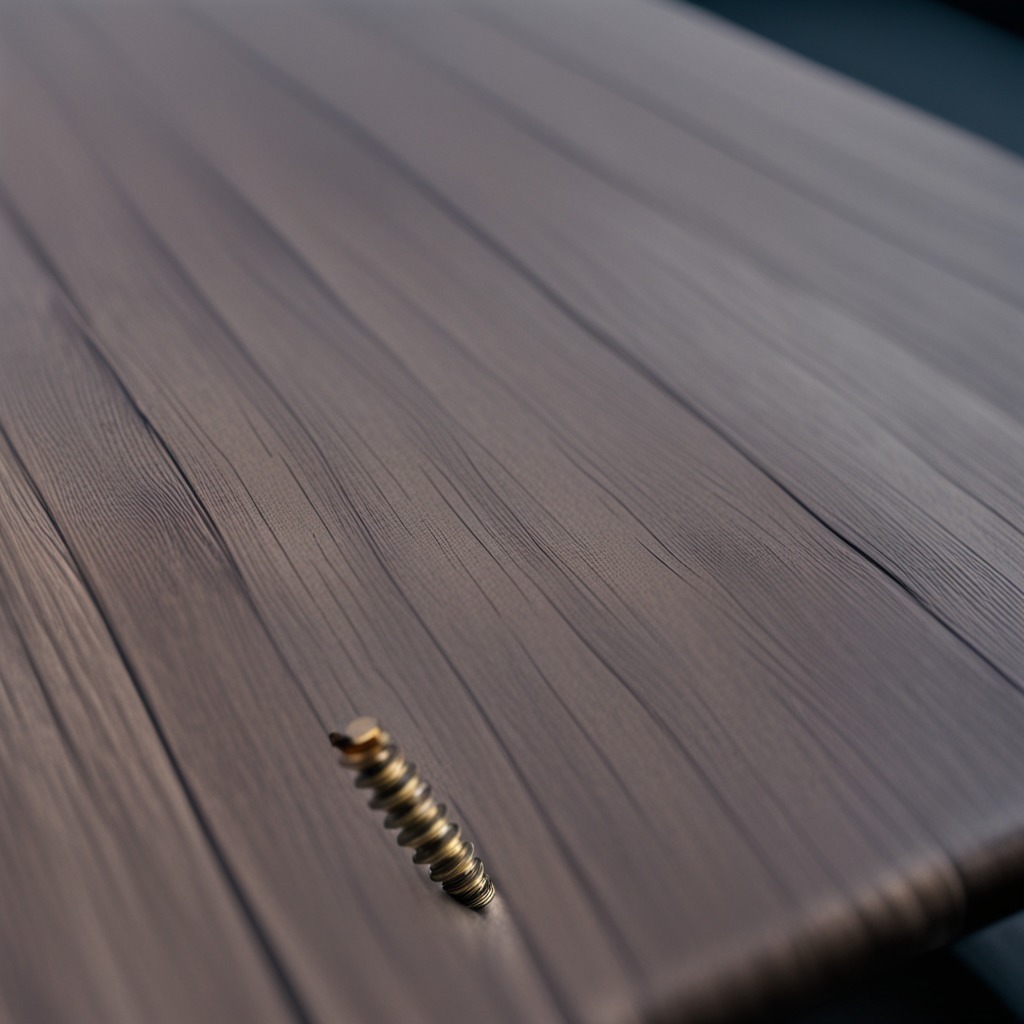
A metal screw lies on the old table with faint burn marks in a small garage at twilight.